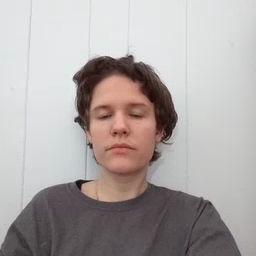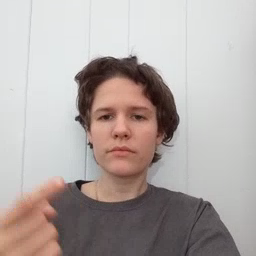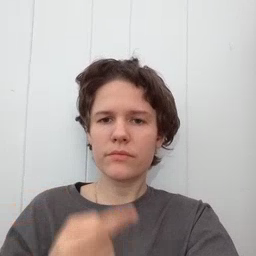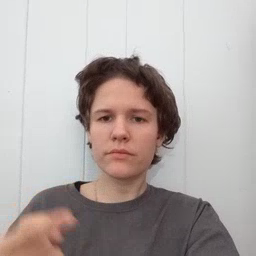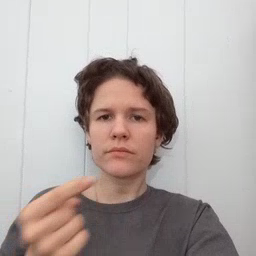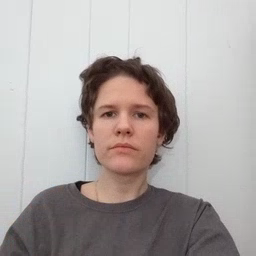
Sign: owie